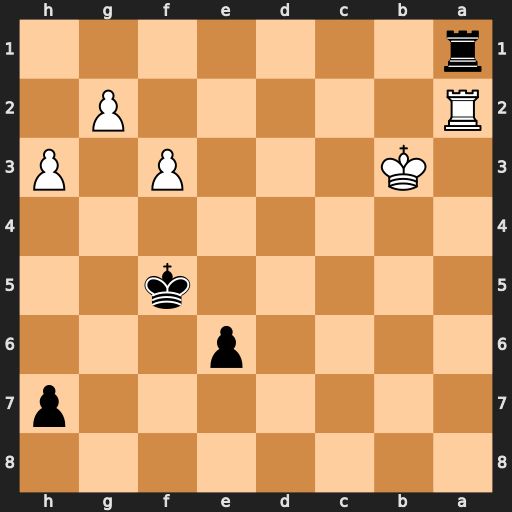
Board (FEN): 8/7p/4p3/5k2/8/1K3P1P/R5P1/r7
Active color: b
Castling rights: -
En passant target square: -
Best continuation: Rxa2 Kxa2 Kf4 h4 Kg3